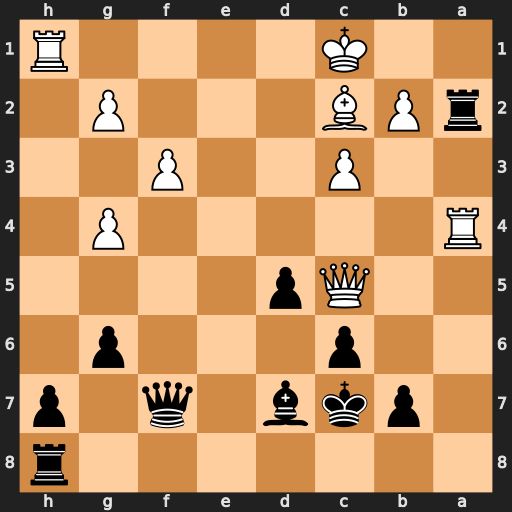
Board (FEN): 7r/1pkb1q1p/2p3p1/2Qp4/R5P1/2P2P2/rPB3P1/2K4R
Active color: b
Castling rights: -
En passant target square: -
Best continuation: Rxa4 Bxa4 Qf4+ Kb1 Qxa4